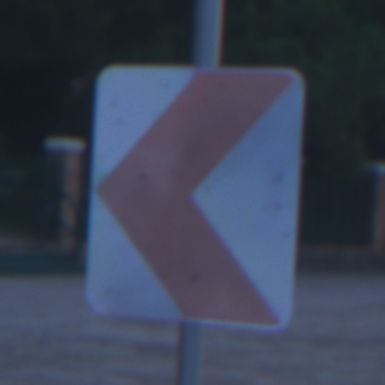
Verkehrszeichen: RichtungstafelnInKurvenKleinRechts
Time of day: Dawn
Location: Outdoor (Urban)
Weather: PartlyCloudy
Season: NotSpecified
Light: Natural